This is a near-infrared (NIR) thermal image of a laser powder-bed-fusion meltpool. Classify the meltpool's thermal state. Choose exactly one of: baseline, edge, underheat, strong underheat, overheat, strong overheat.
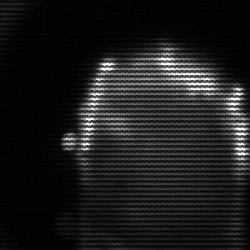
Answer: baseline